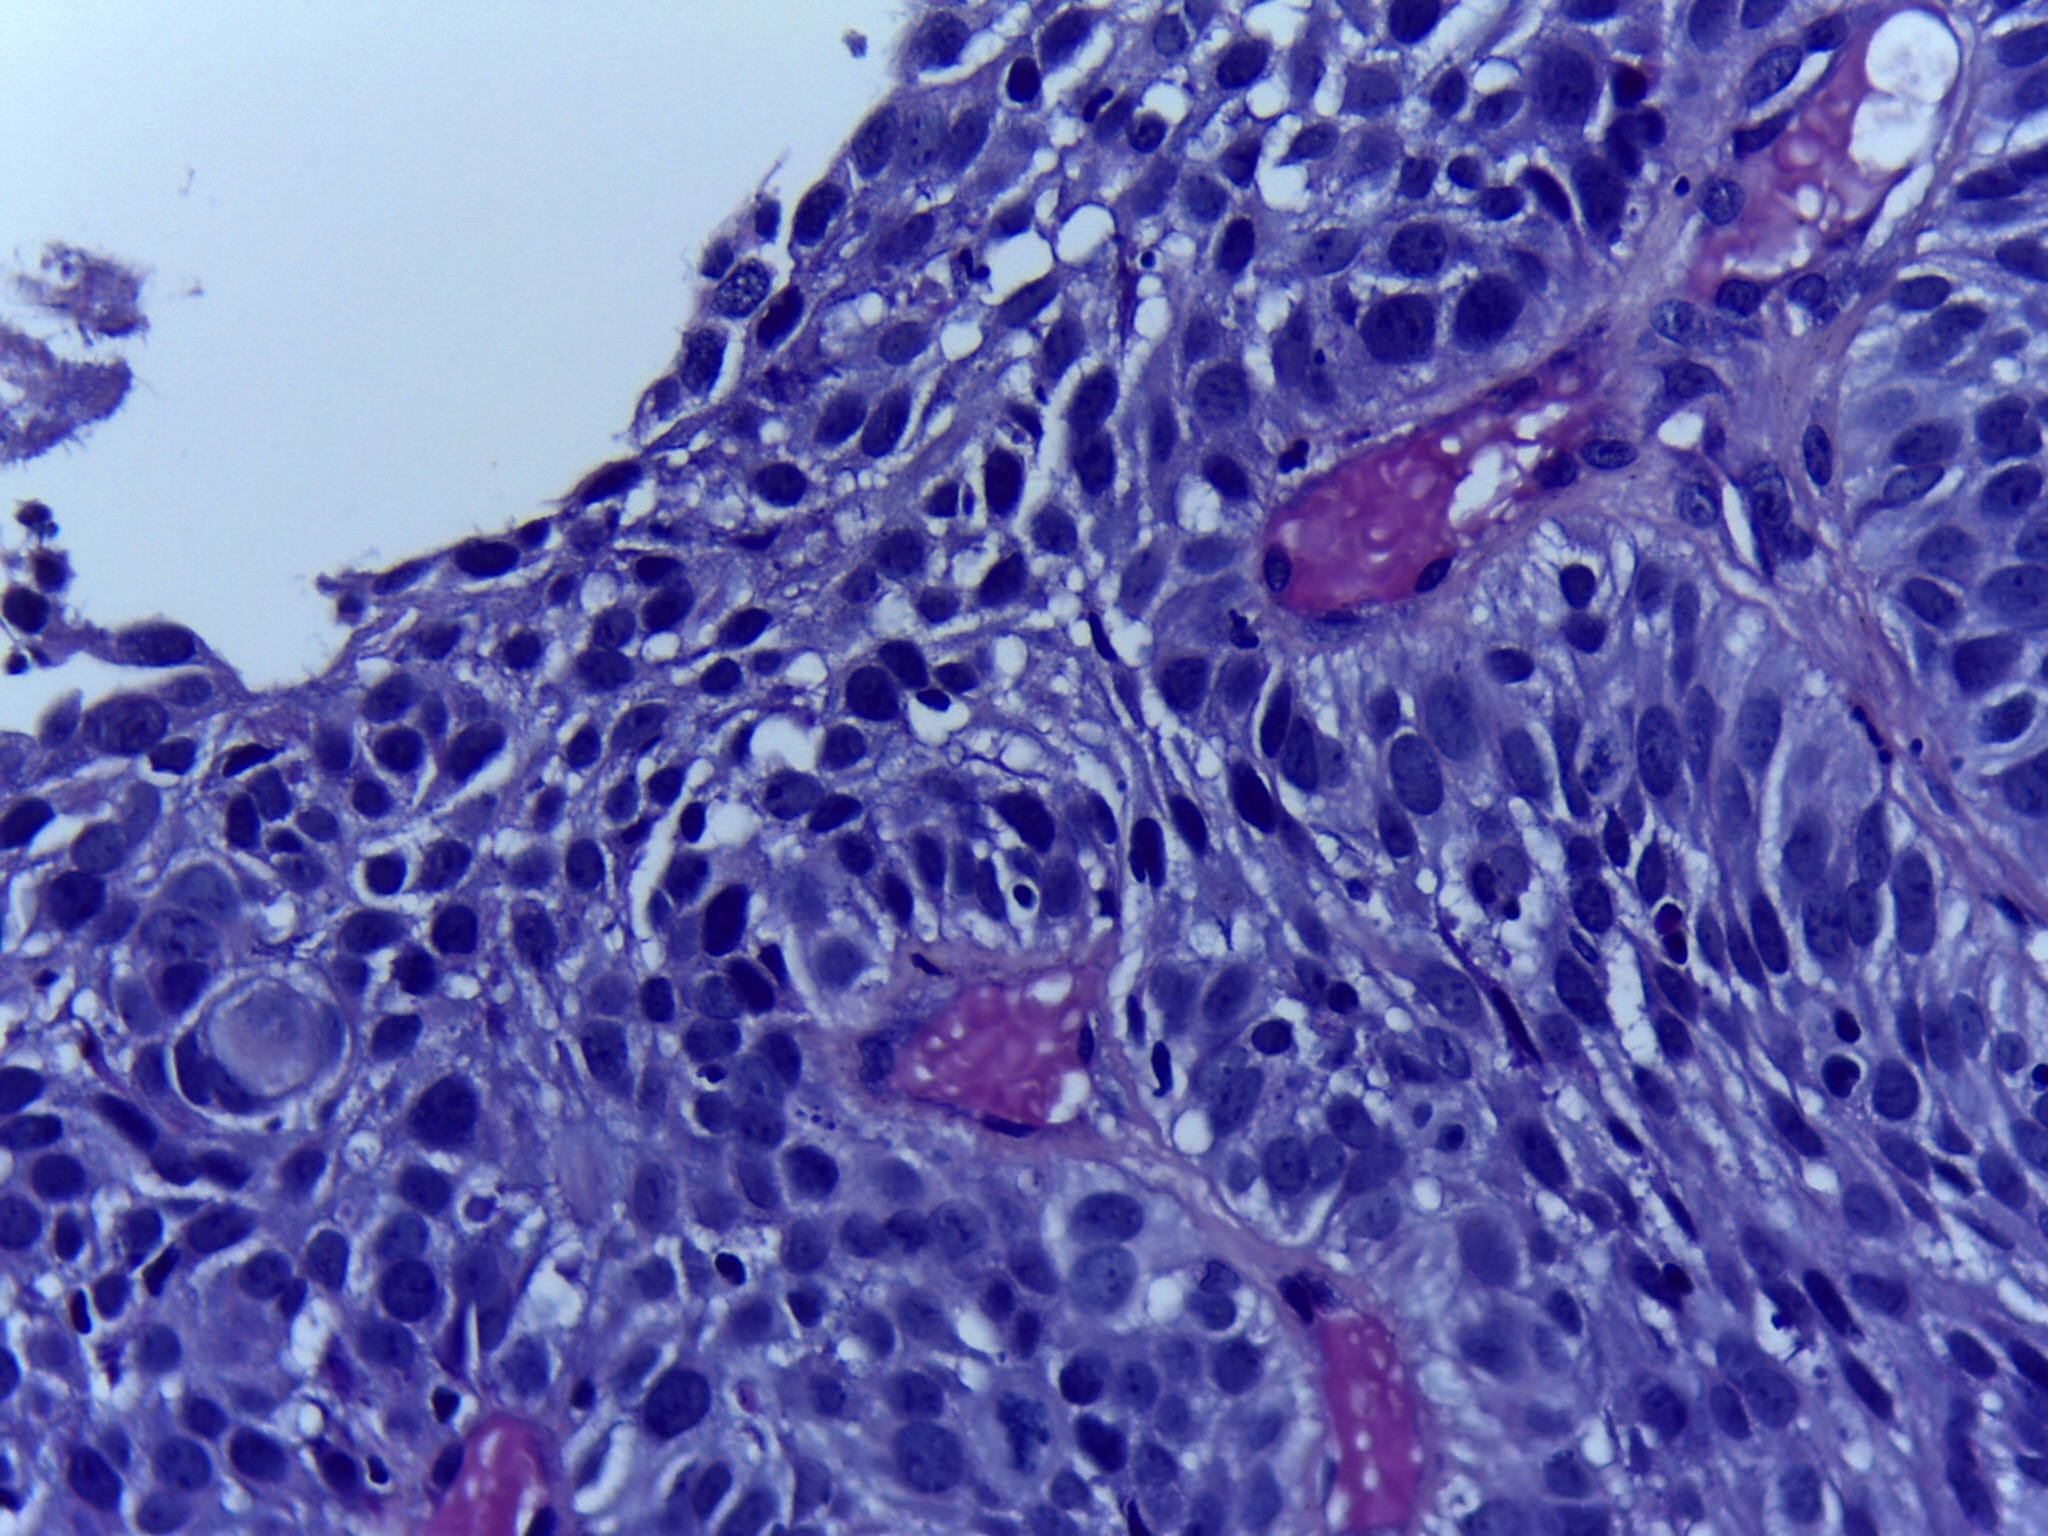
Diagnosis: OSCC